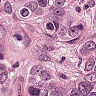
Metastatic tissue present: yes